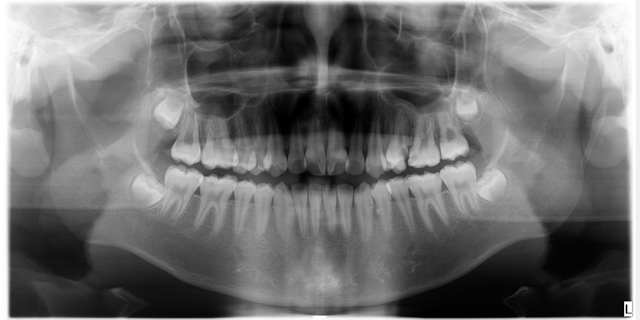
adult